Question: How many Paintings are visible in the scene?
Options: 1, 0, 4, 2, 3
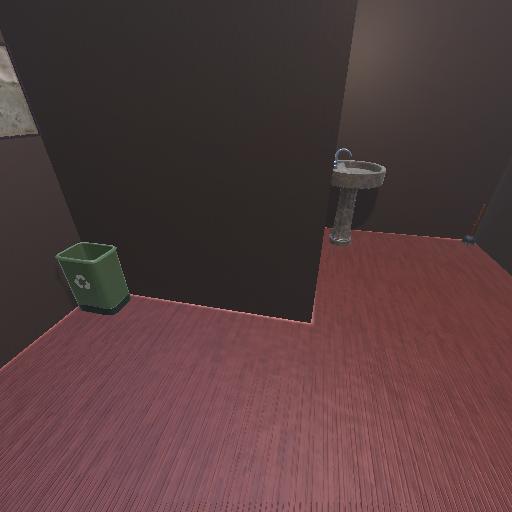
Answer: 1